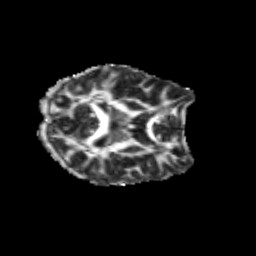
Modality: FA
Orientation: axial
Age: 23
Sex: female
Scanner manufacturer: siemens
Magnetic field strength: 3 T
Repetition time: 3.5 s
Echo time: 0.113 s